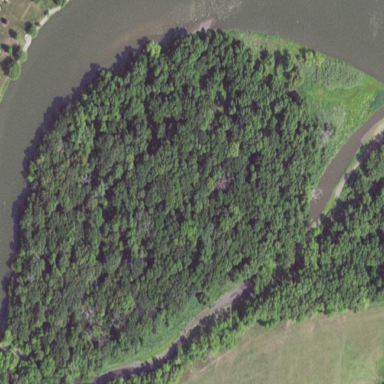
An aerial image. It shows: Nature reserve located on islet.